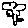
Label: flower